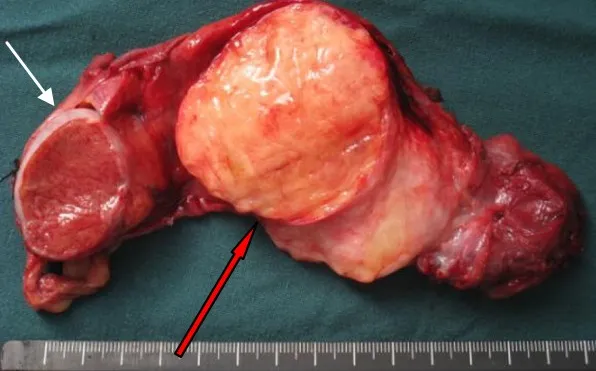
The gross appearance of LSC. Macroscopic appearance of the surgical specimen showing an encapsulated mass of adipose tissue and a cut surface having a yellowish lipoma-like texture. The left testis was not infiltrated. (white arrow: normal testis; red blank arrow: tumor tissue).
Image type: medical_photograph (other_medical_photograph)